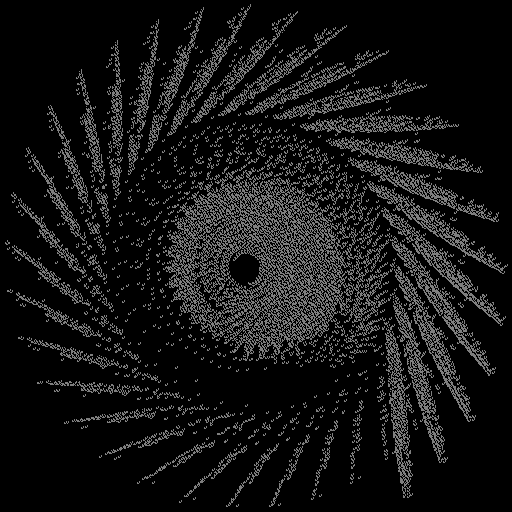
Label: fleabane